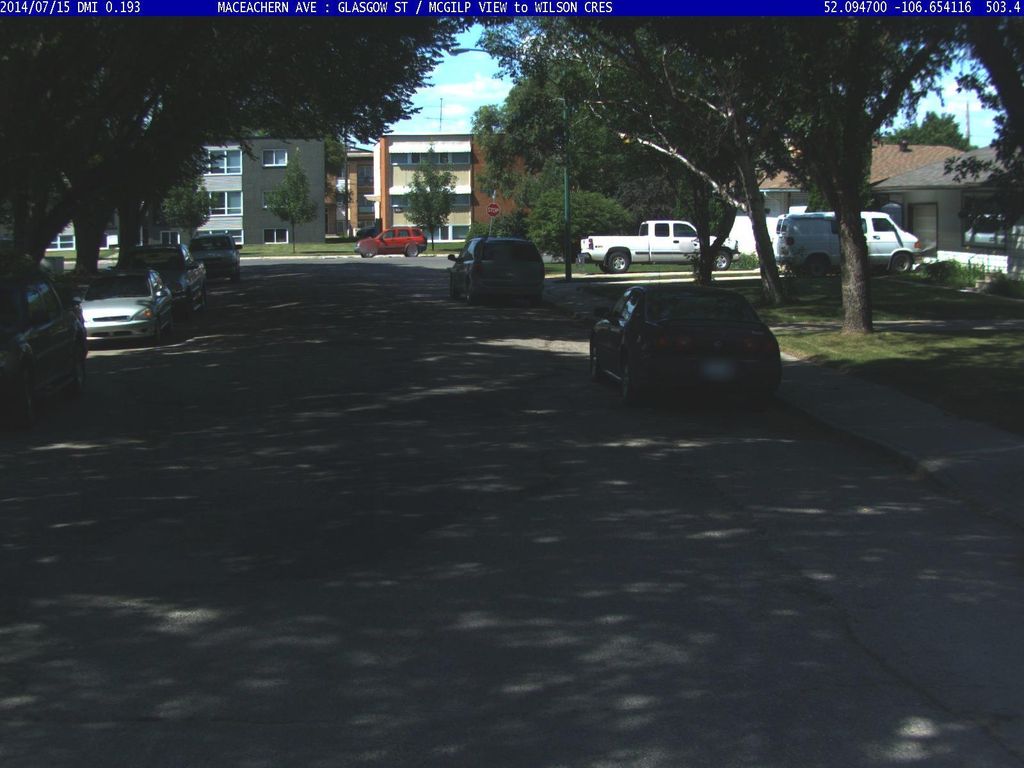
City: saskatoon